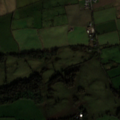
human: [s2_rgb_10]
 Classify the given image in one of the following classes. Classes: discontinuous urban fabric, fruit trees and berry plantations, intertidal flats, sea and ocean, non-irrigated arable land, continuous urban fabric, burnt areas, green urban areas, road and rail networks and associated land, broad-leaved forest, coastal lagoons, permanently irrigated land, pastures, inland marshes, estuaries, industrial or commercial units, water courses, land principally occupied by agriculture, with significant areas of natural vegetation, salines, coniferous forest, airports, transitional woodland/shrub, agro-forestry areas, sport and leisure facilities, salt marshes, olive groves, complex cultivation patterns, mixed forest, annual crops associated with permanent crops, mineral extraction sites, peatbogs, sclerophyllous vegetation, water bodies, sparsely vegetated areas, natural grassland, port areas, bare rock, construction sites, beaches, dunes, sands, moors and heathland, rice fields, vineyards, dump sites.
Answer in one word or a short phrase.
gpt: non-irrigated arable land, pastures, complex cultivation patterns, land principally occupied by agriculture, with significant areas of natural vegetation